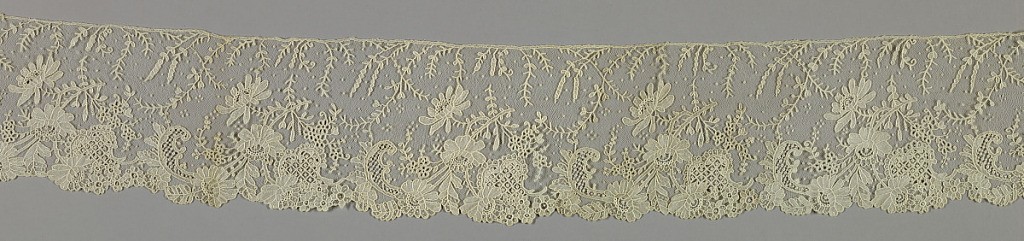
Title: Border
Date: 19th century
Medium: linen Technique: needle lace with ground of loop and twist with loop and twist return
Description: Deep border of needle lace has delicate floral sprays alternating with an elaborate floral outer border.